You are looking at the envelope spectrum of a bearing's vibration signal. The marked vertical lines are the theoretical fault frequencies for the outer race, inner race, rolling elements, and cage. Diagnose the bearing from this image, choosing from: normal, inner_race, outer_race, ball.
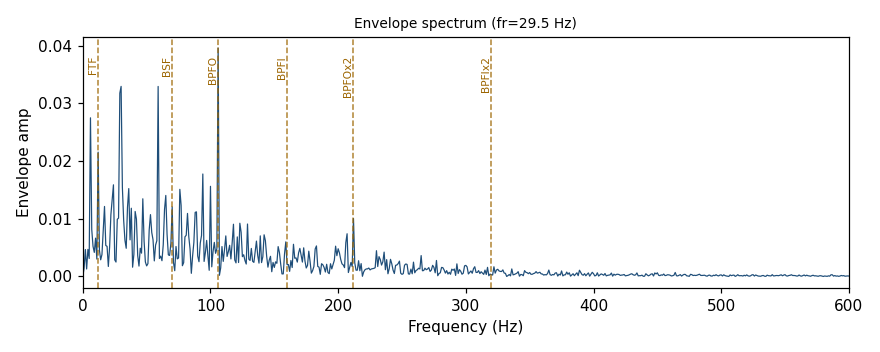
Answer: outer_race